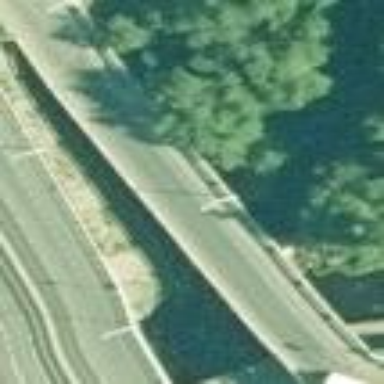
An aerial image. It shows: Man-made bridge.